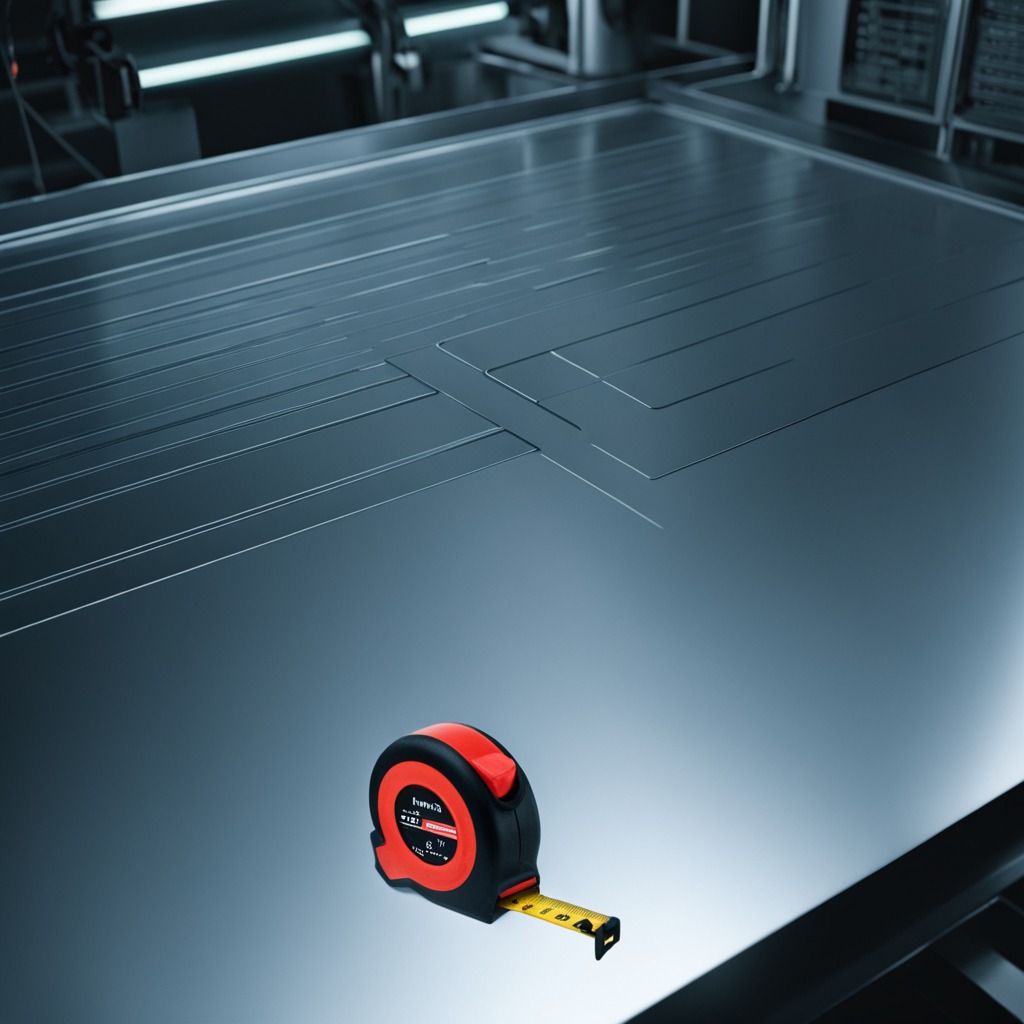
A measuring tape lies on the metal table in the machine shop under fluorescent lights.